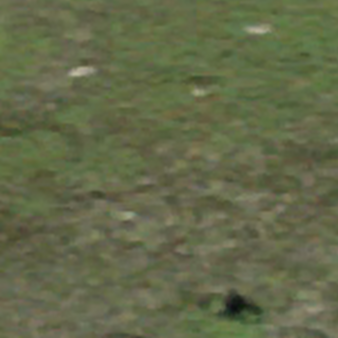
Label: other